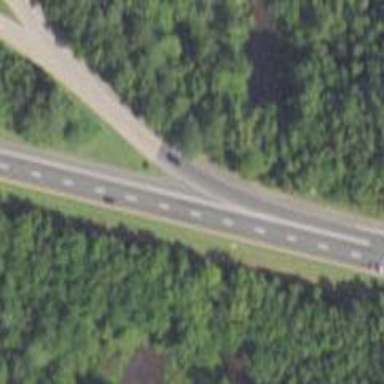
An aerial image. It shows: Asphalt motorway link.